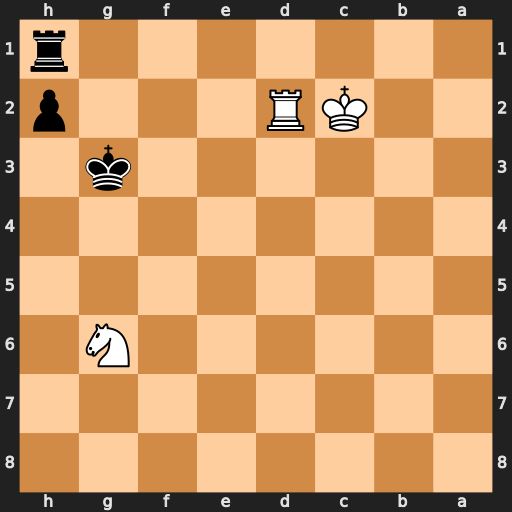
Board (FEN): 8/8/6N1/8/8/6k1/2KR3p/7r
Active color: b
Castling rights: -
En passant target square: -
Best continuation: Rc1+ Kxc1 h1=Q+